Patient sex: M
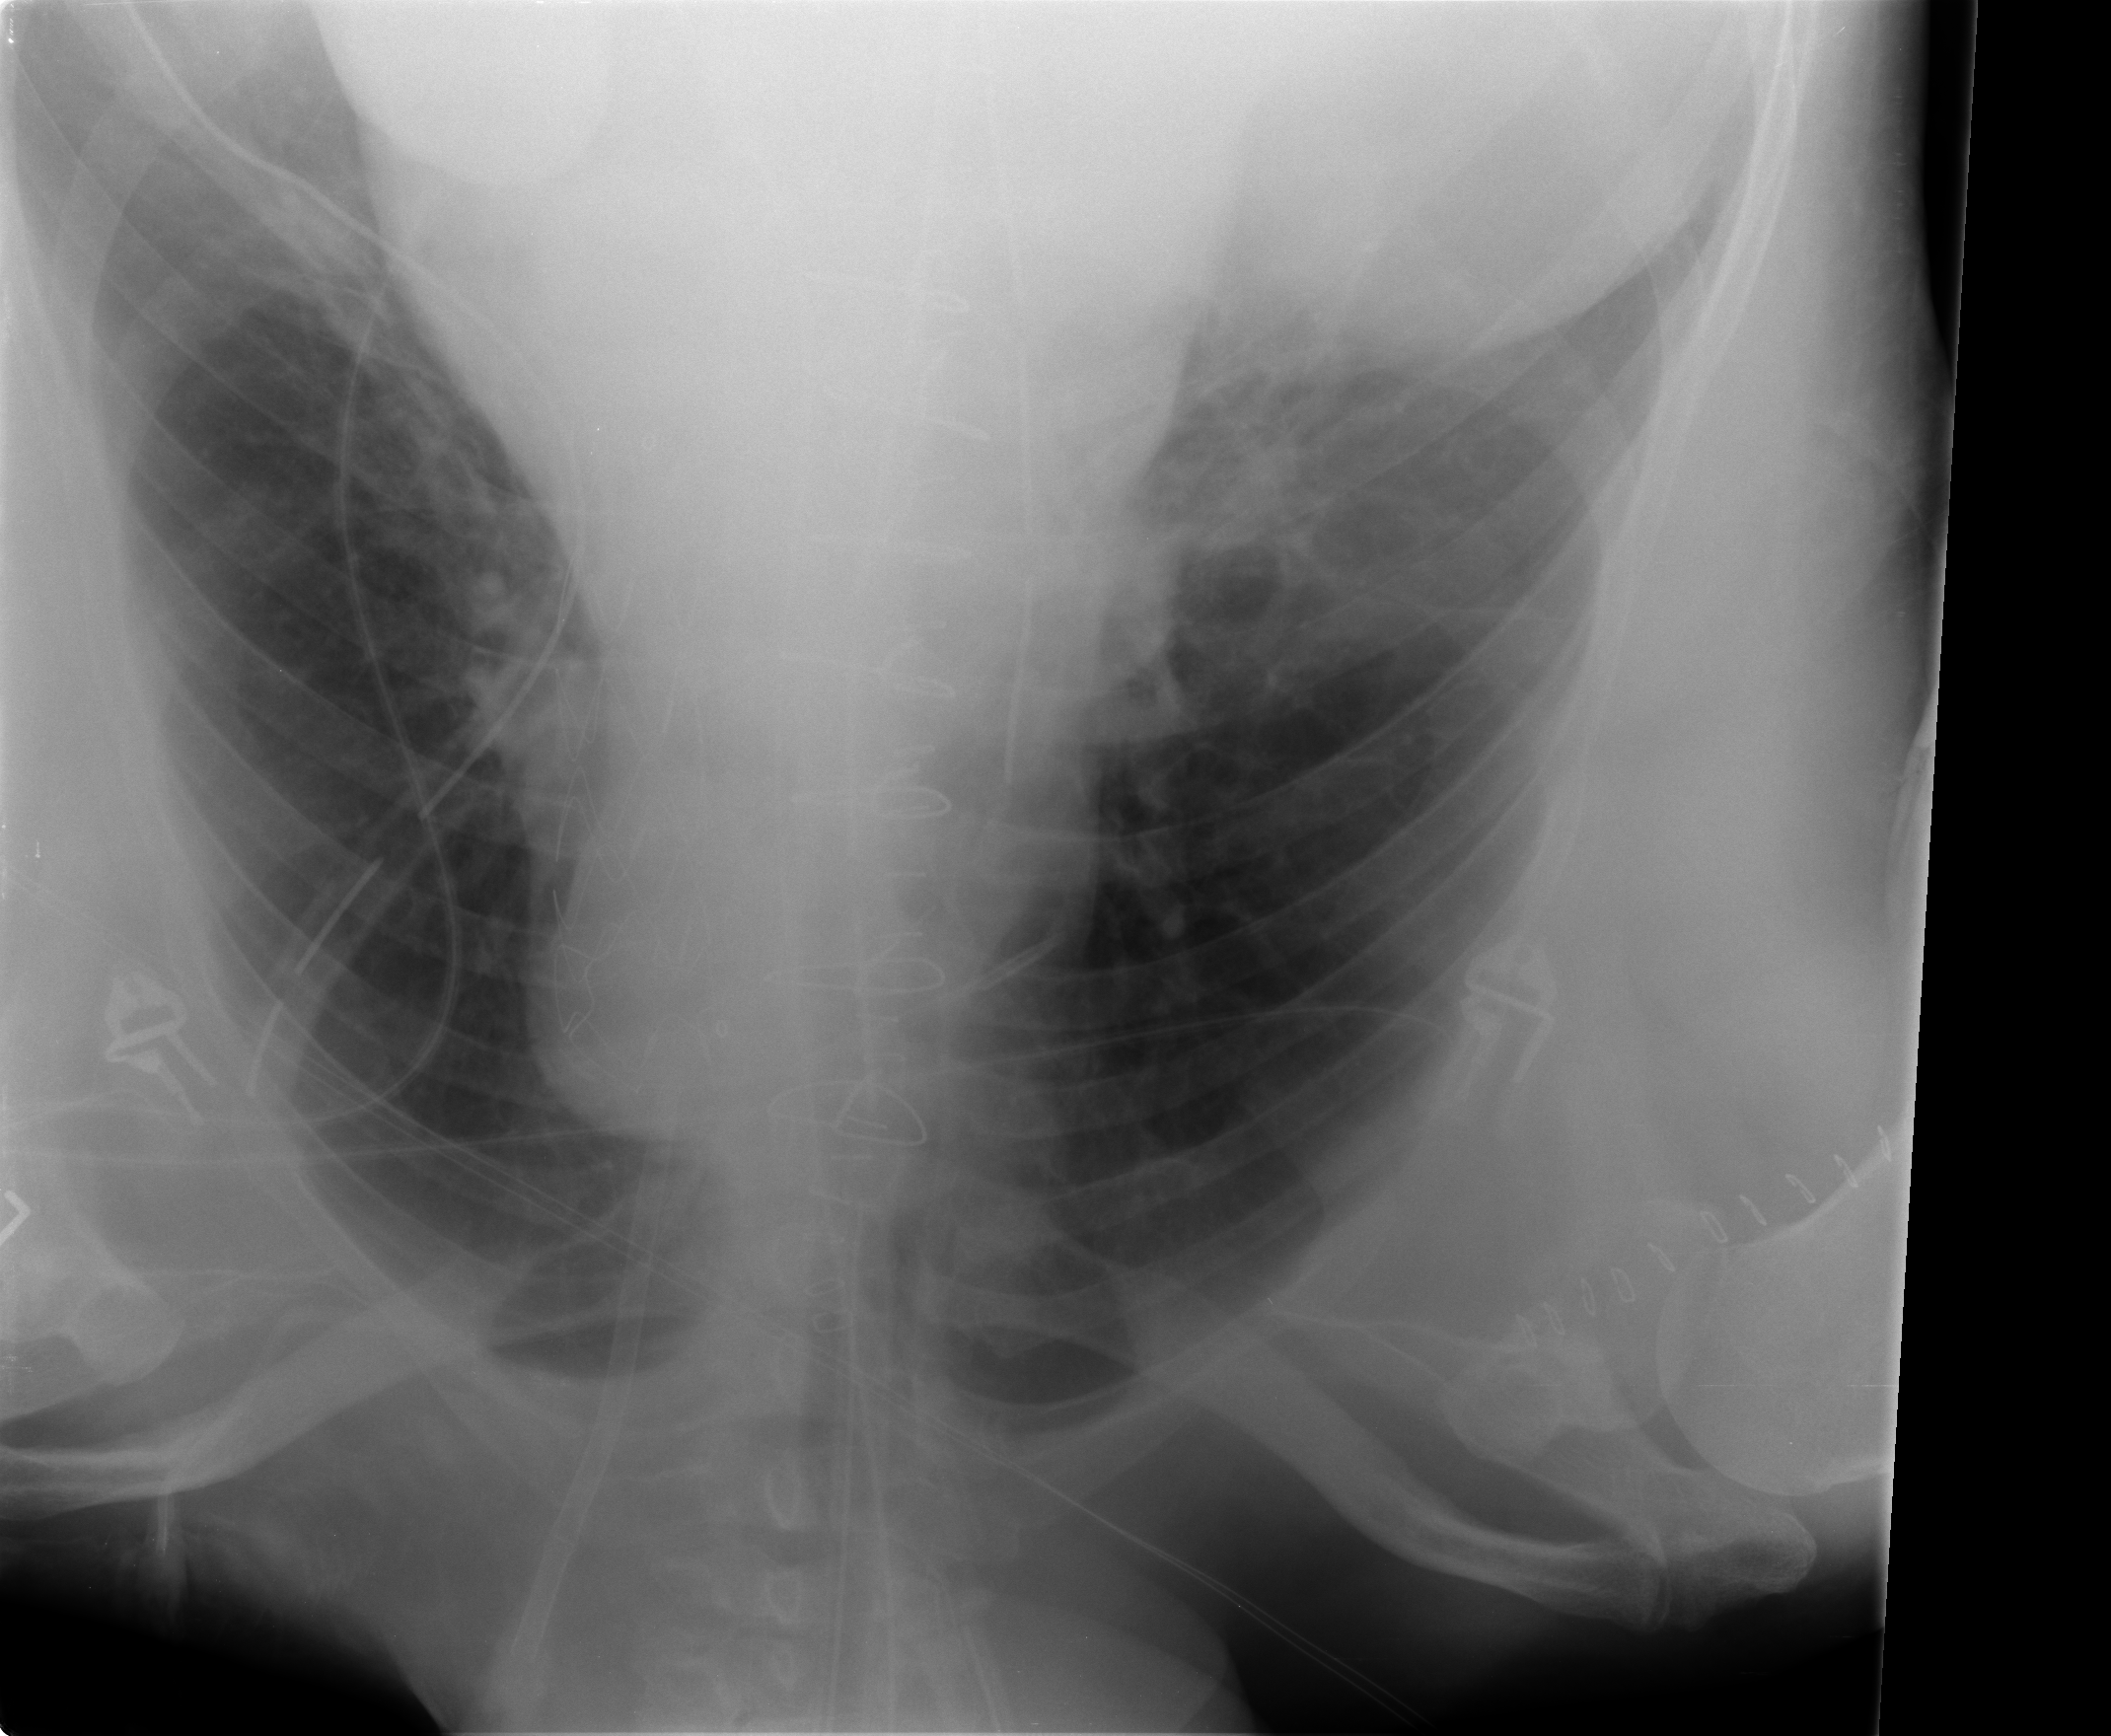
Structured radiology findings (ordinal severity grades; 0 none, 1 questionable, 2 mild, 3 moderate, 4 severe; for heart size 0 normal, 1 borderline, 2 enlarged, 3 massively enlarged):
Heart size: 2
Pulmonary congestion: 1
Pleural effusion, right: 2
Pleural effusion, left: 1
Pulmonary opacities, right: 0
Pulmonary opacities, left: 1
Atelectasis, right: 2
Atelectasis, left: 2